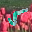
Label: 5